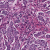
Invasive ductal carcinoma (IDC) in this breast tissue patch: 1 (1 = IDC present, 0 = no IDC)